Question: i am generating a dynamic Input box with radio button selection.
I am doing but problem is there.
Using a Select box i am generating a Radio button html and then from radio button,
I am trying to generate only one input box on selection of every last radio button.
: when i have clicked on radio button one time then Why input box is generating more than 1.
: <URL>
.
'''
$("input[data-target='generateInput']").on('click', function (e) {
var targetId = $(this).parent("div").attr("id");
var t = $("div#input_" + targetId).append("<input type='text' name='aa' />");
});
'''
'''
<select id="e1" name='selectTag' multiple>
<option value="ABC" data-id='1' id='1'>ABC</option>
<option value="DEF" data-id='2' id='2'>DEF</option>
<option value="GHI" data-id='3' id='3'>GHI</option>
<option value="JKL" data-id='4' id='4'>JKL</option>
<option value="MNO" data-id='5' id='5'>MNO</option>
</select>
<div id='generate' style='margin:10px;'></div>
'''
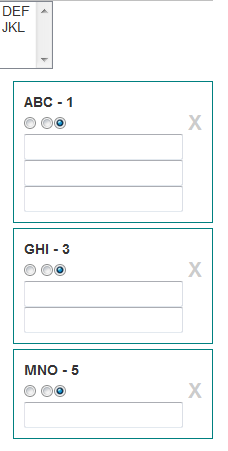
Answer: It is an expected behavior, Because you are appending the elements into the target element,
Try to use '.html()' at this context to accomplish your task..
'''
$("input[data-target='generateInput']").on('click', function (e) {
var targetId = $(this).parent("div").attr("id");
var t = $("div#input_" + targetId).html("<input type='text' name='aa' />");
});
'''
## DEMO
Or write a condition to block the code flow if input has been appended already,
'''
$("input[data-target='generateInput']").on('click', function (e) {
var targetId = $(this).parent("div").attr("id");
var elem = $("div#input_" + targetId);
if(elem.find('input[name=aa]').length) { return; }
var t = elem.append("<input type='text' name='aa' />");
});
'''
## DEMO